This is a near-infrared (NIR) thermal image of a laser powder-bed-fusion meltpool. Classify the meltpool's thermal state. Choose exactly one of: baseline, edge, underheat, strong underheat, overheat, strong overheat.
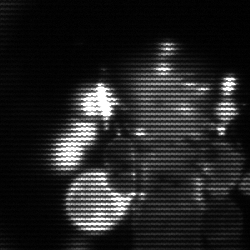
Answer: baseline